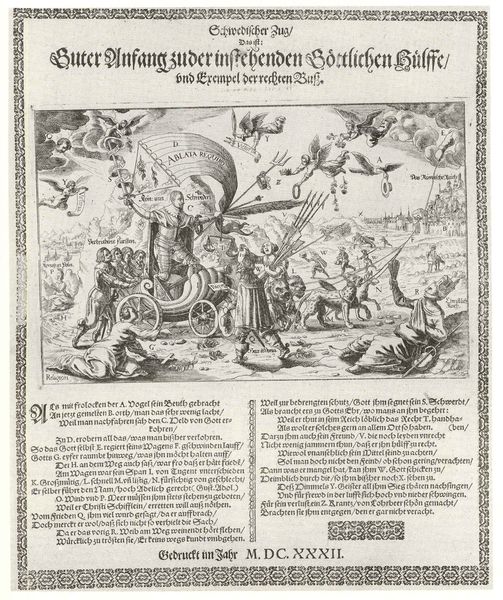
Titel: Schwedischer Zug/Das ist: Guter Anfang
Institution: (Seriendruck)
Schlagwörter: flügel, gott, himmel, mann, weiß, wolken, landschaft, menschen, stadt, frau, männer, schwarz, hunde, tiere, tuch, wolke, ornament, rahmen, tot, bild, vögel, wind, stoff, gewänder, blatt, krone, fliegen, karren, pferd, pferde, räder, turm, engel, schrift, segel, papier, liegen, zwei, stab, fahne, zug, mauer, grafik, graphik, spalten, kutsche, figuren, rad, wagen, angst, krieg, schlacht, wild, lanze, soldaten, verzierung, deutsch, liegend, waage, buch, druck, druckgraphik, druckgrafik, stich, illustration, text, waffen, zeitung, tote, herrscher, gebet, allegorie, kranz, ritter, rüstung, sieg, blat, buchdruck, buchseite, jahr, löwen, hilfe, kniend, krieger, bettler, lanzen, kränze, muschel, speer, speere, absatz, verzeirung, gespann, sieger, reifen, letter, flugblatt, altdeutsch, gabel, gläubige, helfen, quadriga, spee, latein, tiger, apfelschimmel, siegeszug, triumphwagen, pamphlet, leoparden, schwarzweis, sünder, dreizack, kutche, pabst, engeö, herold, troika, streiter, muschelwagen, vögelll, striter, 1632, guter anfang